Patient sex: M
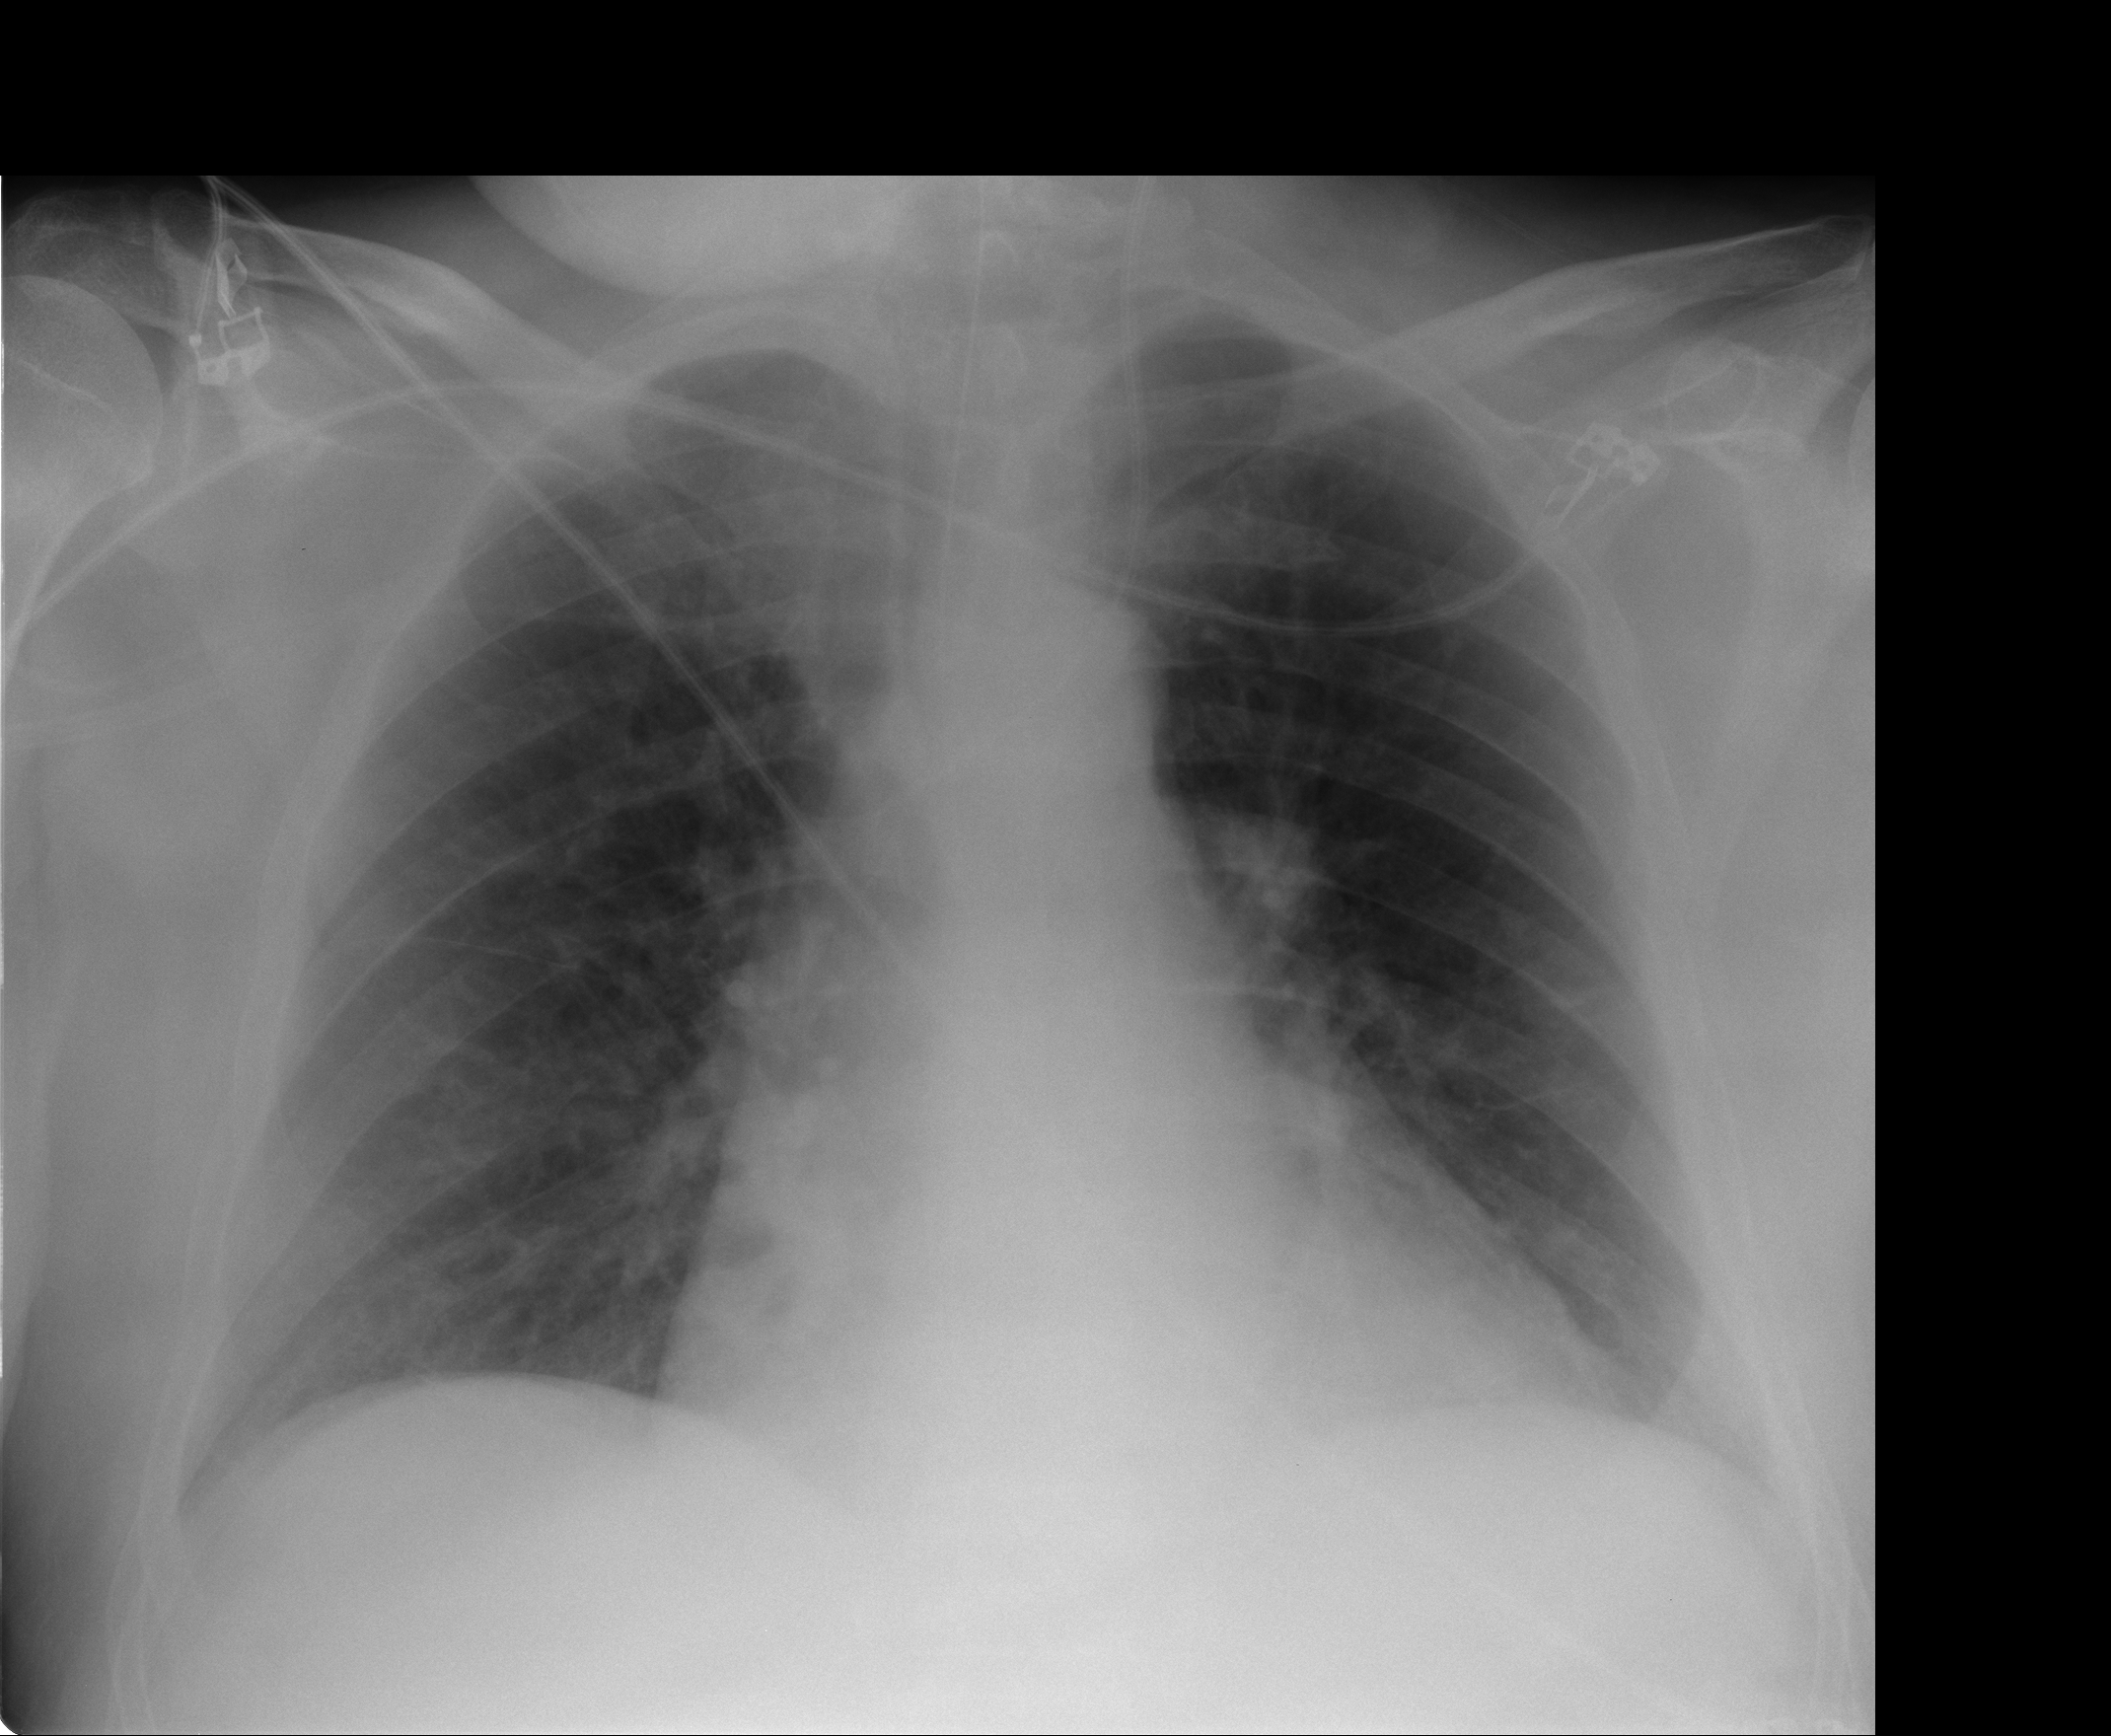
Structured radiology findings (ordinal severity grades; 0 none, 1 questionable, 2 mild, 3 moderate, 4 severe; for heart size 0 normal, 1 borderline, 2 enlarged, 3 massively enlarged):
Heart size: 2
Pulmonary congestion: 2
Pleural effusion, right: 0
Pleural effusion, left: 0
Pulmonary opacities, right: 0
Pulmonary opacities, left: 0
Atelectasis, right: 2
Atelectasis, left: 0